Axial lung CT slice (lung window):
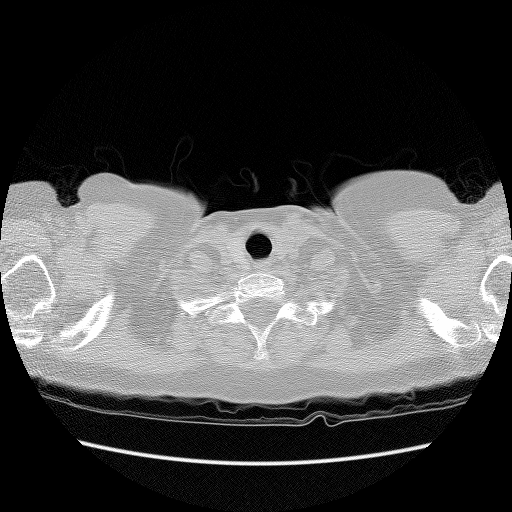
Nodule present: no